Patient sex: M
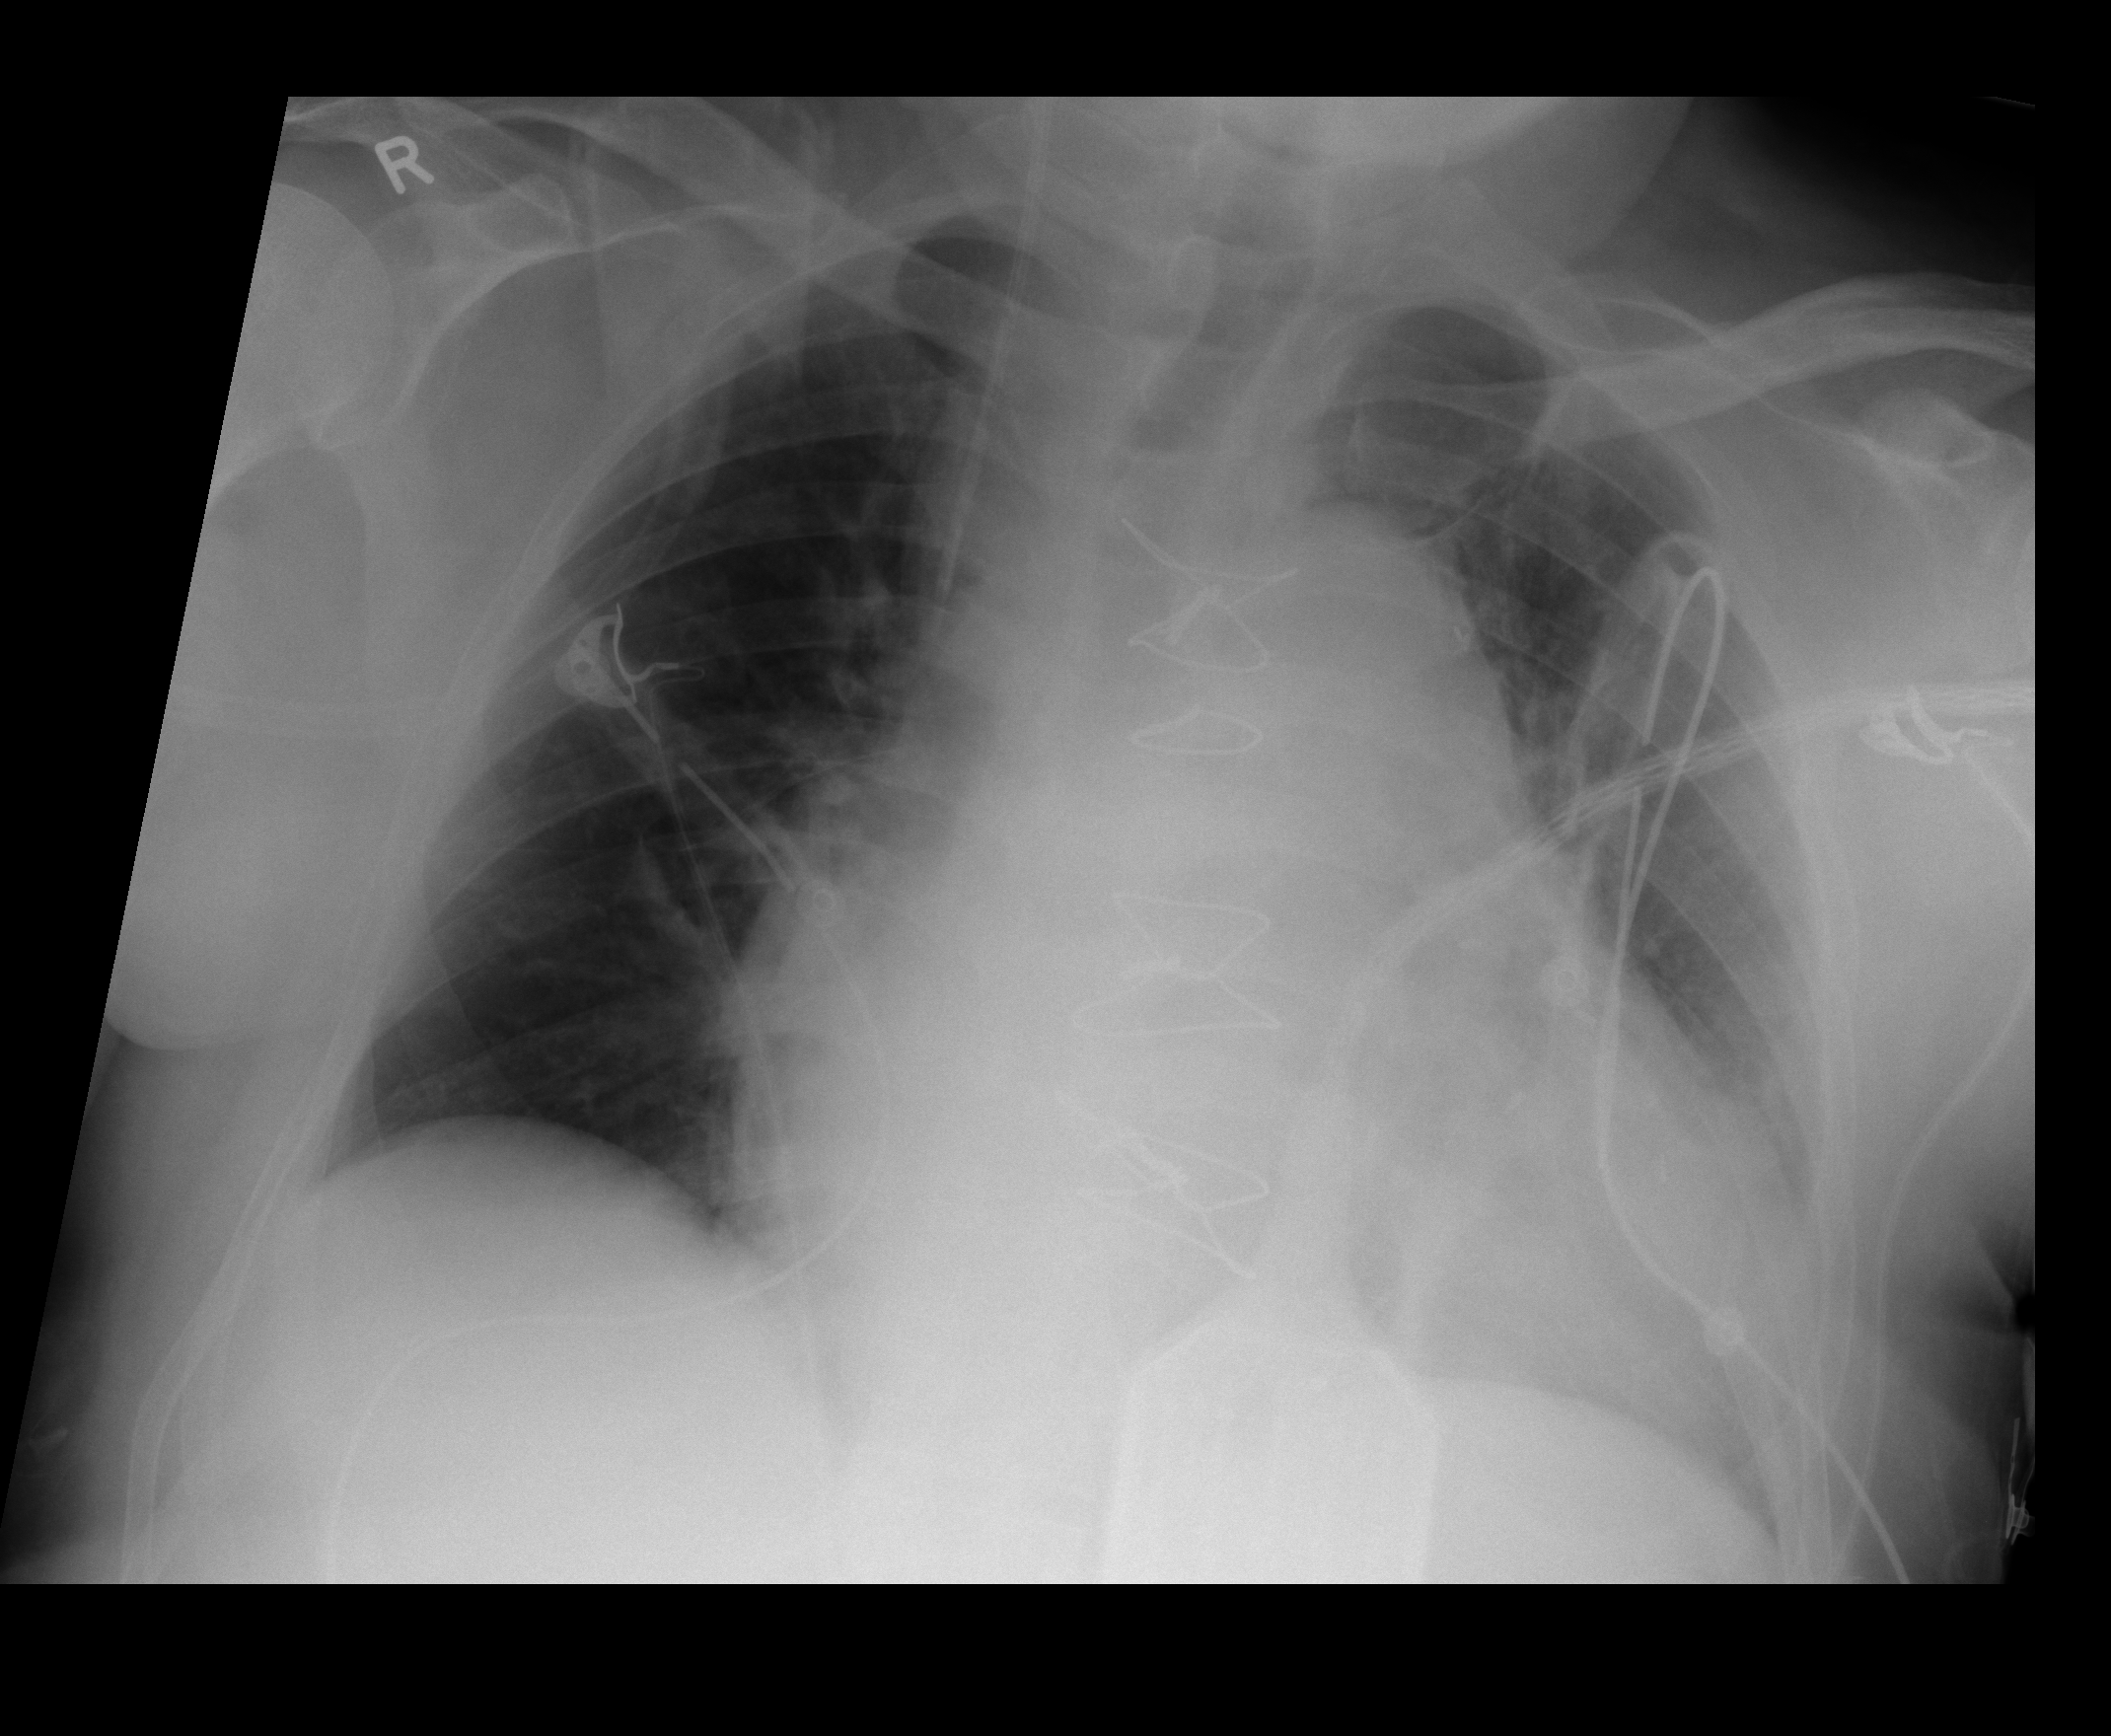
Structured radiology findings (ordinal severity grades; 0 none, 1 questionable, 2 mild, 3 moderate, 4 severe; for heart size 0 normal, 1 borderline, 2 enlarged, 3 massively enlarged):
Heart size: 2
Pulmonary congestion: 1
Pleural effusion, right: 0
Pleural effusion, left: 0
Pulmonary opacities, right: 0
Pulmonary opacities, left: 0
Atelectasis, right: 0
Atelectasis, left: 2